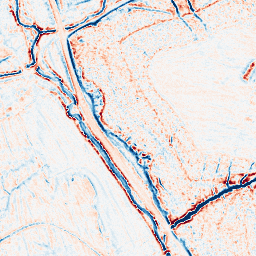
Category: edge_preserving
Decomposition family: bilateral
Decomposition parameters: d: 9
sigma_color: 150
sigma_space: 150
Upsampling method: regularized
Upsampling parameters: scale: 4
lambda_reg: 0.001
Upsampling scale: 4